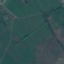
Land use / land cover: Pasture